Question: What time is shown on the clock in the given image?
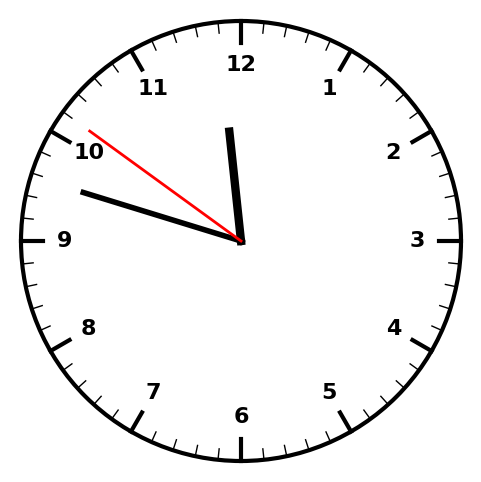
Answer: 11:47:51